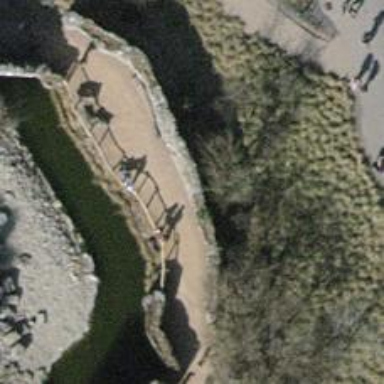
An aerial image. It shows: Bench.